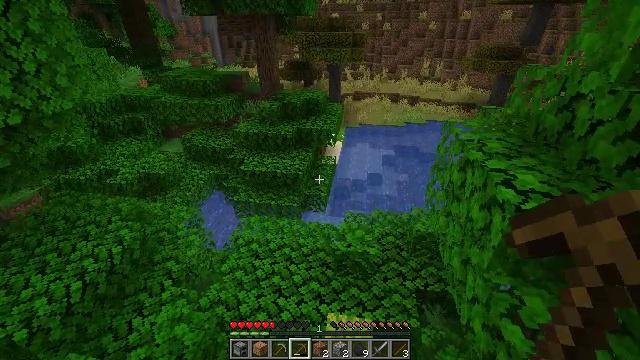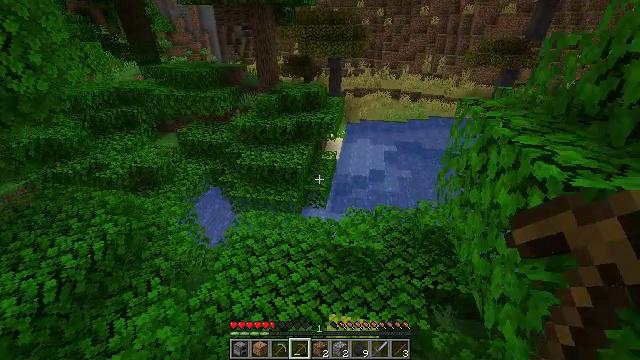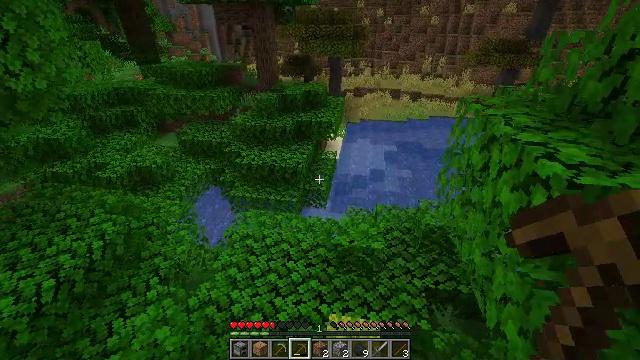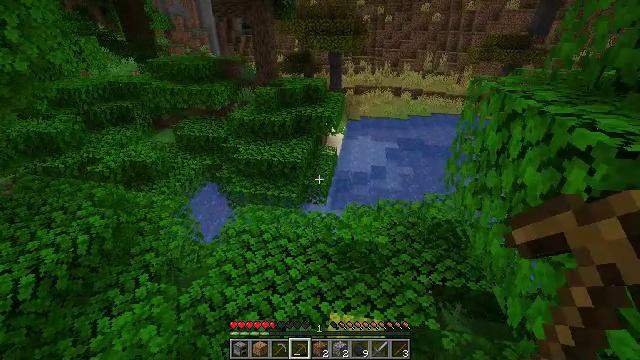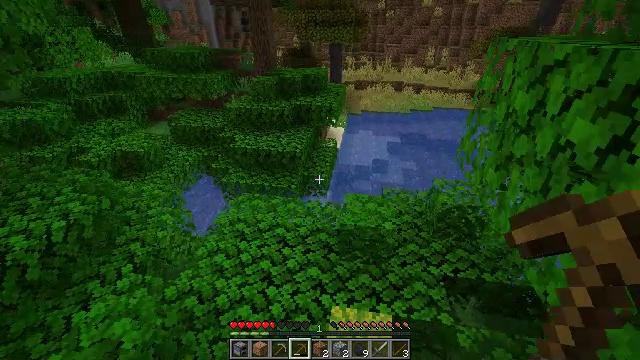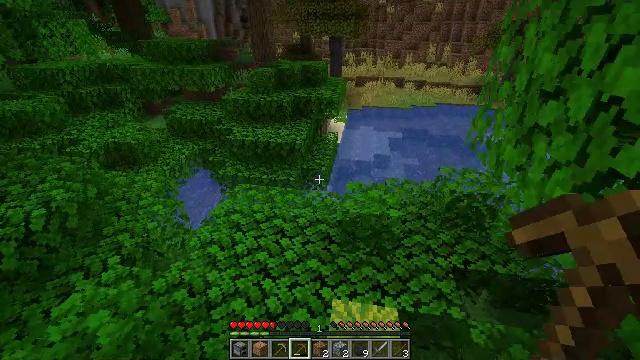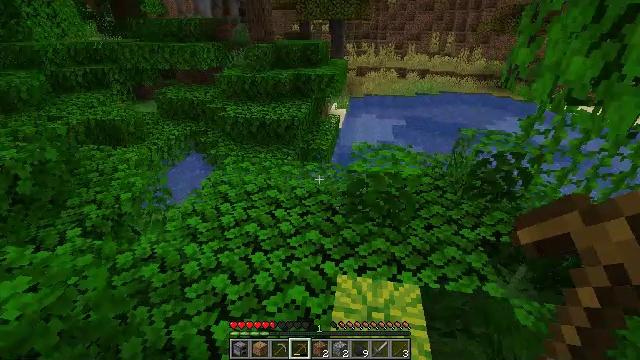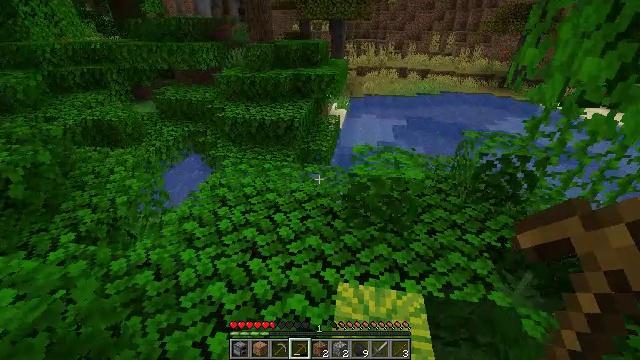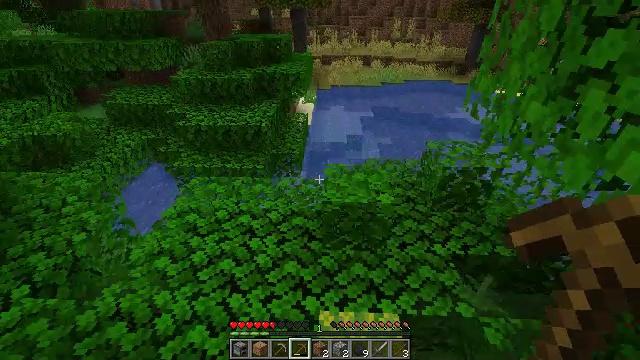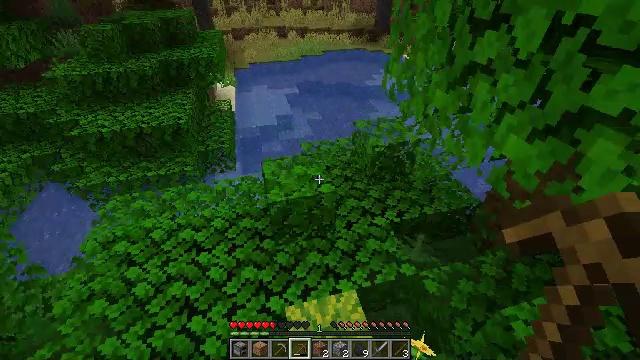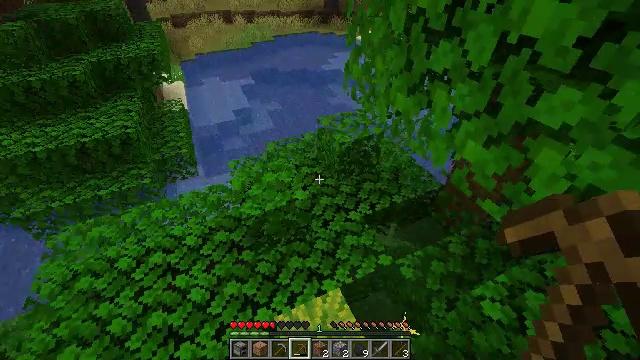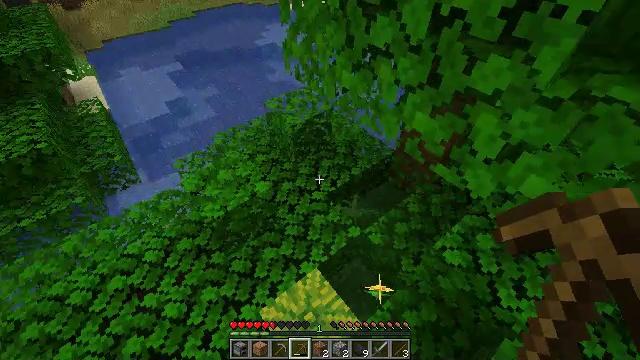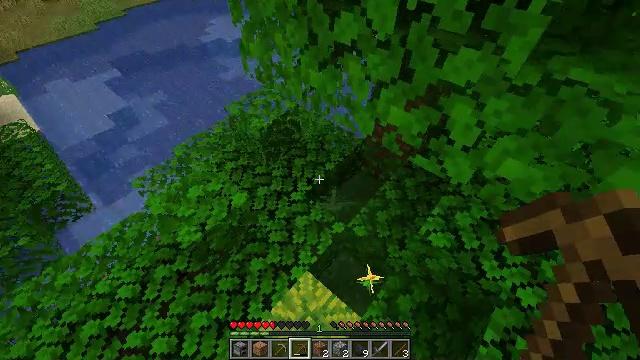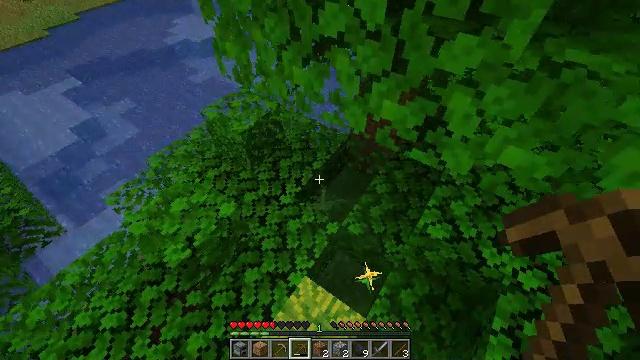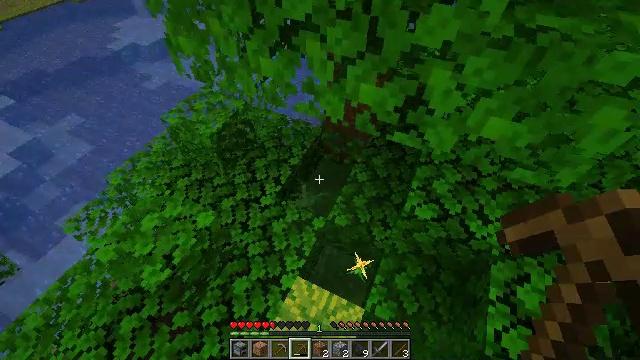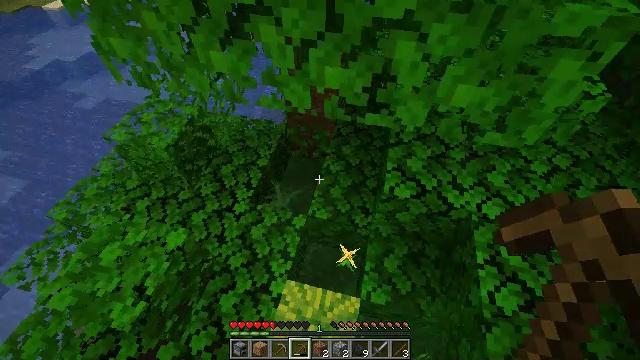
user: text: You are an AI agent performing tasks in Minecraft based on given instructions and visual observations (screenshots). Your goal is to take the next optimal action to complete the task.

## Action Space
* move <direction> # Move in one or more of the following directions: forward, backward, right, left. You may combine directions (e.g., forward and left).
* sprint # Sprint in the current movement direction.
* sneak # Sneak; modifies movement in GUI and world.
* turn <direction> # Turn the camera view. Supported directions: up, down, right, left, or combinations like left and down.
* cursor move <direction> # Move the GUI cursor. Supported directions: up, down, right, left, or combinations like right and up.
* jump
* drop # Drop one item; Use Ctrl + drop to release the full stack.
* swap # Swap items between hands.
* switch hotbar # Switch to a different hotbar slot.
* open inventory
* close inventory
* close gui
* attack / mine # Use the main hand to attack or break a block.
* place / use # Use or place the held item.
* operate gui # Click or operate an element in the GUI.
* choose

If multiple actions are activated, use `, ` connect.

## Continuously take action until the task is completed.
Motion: motion action
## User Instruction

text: Attack the melon to collect it.
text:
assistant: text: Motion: move forward, jump
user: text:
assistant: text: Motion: move forward, jump
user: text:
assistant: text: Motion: move forward, jump
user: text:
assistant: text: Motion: move forward, jump
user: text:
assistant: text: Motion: move forward, jump
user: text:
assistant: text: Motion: move forward, jump
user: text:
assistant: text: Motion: move forward, jump
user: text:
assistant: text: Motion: move forward, turn right and down, jump
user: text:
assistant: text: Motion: move forward, turn right and down, jump
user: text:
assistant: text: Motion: move forward, turn right and down, jump
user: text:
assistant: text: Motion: move forward, turn right and down
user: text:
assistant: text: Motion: move forward, turn right and down
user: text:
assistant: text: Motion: move forward, turn right
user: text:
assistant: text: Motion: turn right and down
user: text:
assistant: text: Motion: turn right
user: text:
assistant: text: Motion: turn right and down
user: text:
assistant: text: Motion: turn right and down
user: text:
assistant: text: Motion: turn right and down
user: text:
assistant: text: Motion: turn right and down
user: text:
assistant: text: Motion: turn right and down
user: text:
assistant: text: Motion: turn right and down, attack / mine
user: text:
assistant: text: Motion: turn right and down, attack / mine
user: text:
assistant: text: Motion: turn right, attack / mine
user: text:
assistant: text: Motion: turn right, attack / mine
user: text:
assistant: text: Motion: turn right, attack / mine
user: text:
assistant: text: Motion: attack / mine
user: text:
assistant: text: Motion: attack / mine
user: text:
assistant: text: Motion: attack / mine
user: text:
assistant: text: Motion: attack / mine
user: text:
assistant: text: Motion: attack / mine